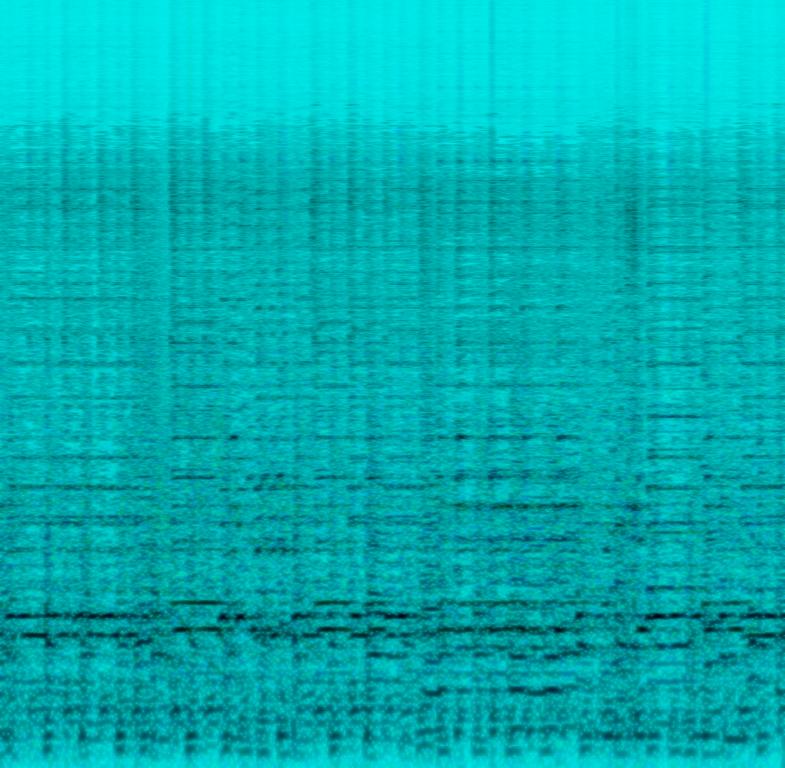
The low quality recording features an accordion melody, electric guitar melody and trombone melody, after which there is a crowd clapping, laughing and chattering sounds. There are also tinny glass impacts in the background. It gives off fun and happy vibes.